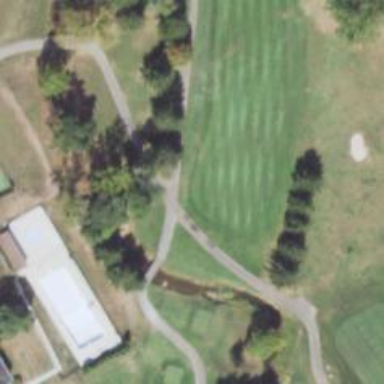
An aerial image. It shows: Service road used as golf cart path.